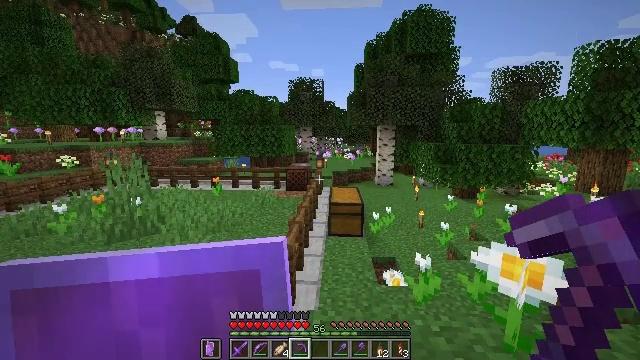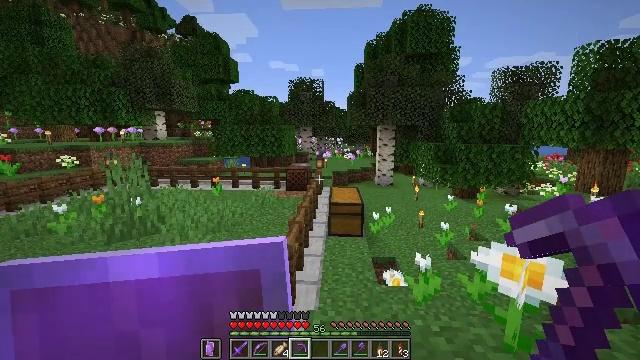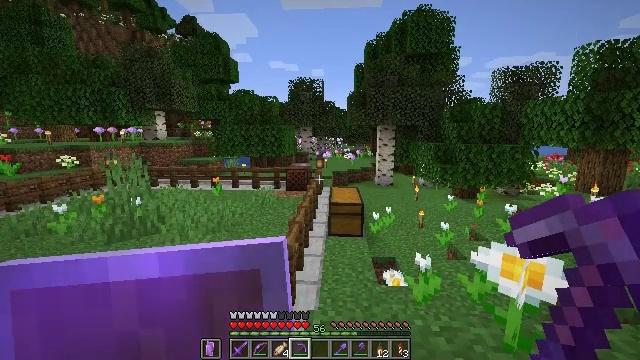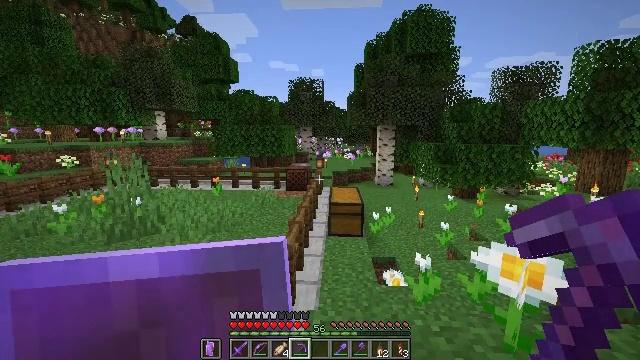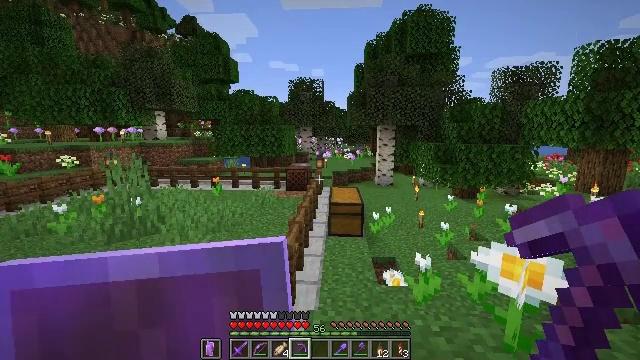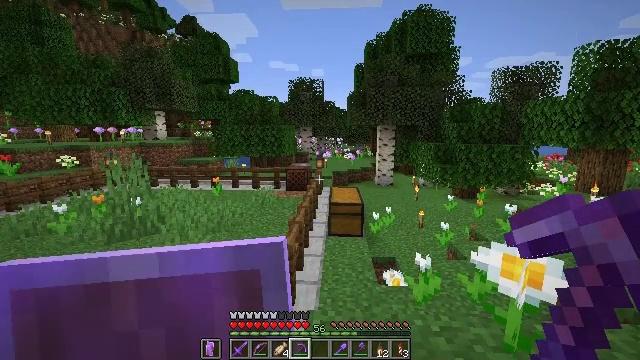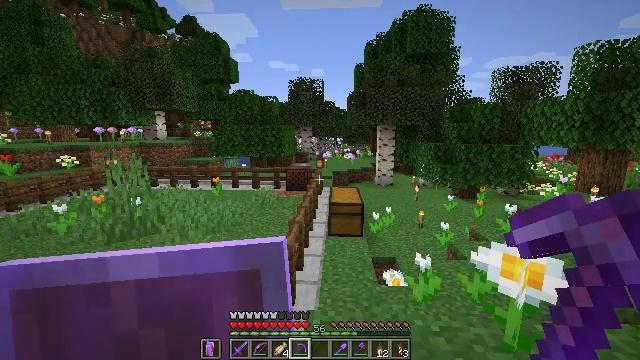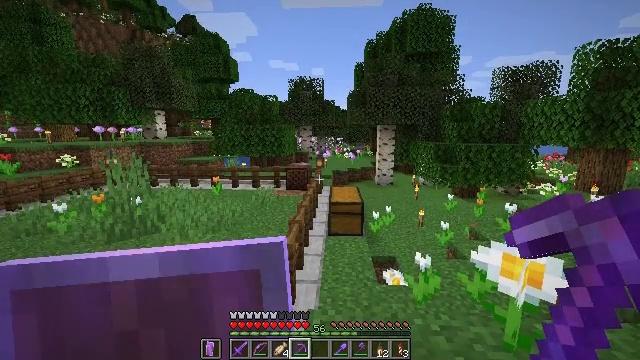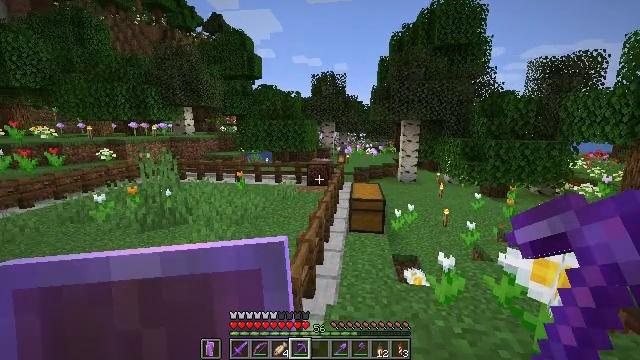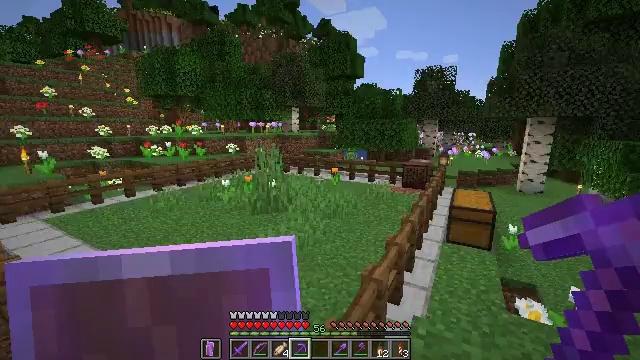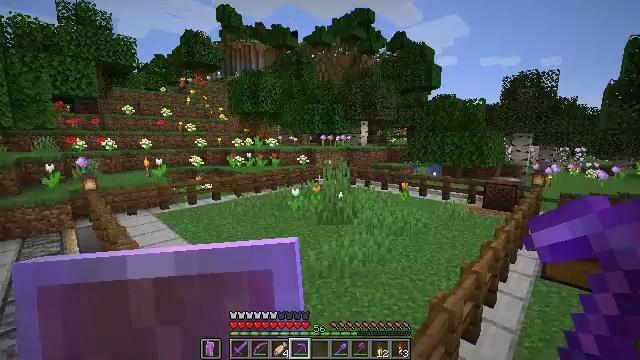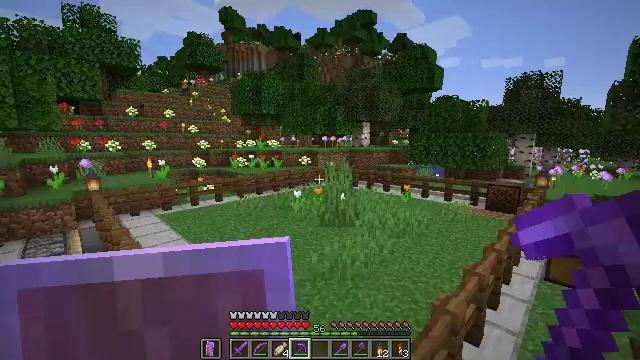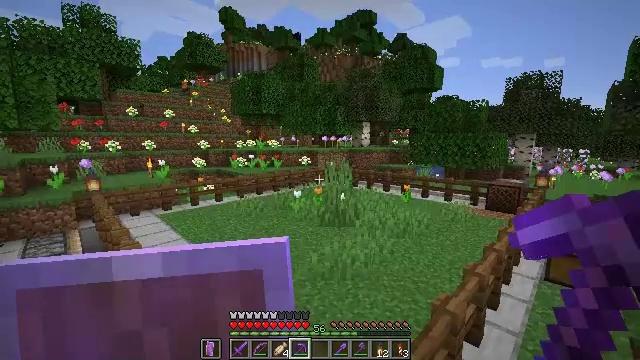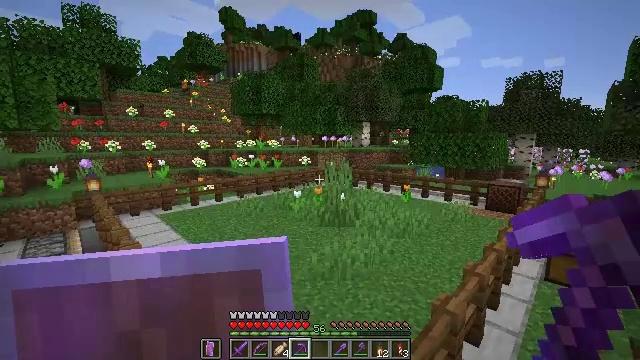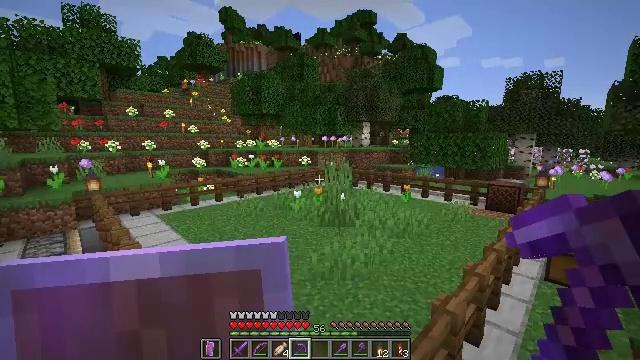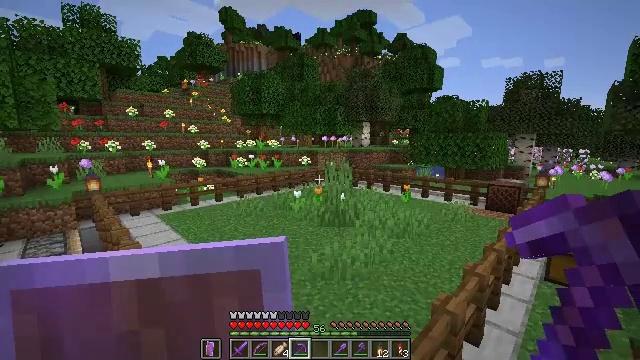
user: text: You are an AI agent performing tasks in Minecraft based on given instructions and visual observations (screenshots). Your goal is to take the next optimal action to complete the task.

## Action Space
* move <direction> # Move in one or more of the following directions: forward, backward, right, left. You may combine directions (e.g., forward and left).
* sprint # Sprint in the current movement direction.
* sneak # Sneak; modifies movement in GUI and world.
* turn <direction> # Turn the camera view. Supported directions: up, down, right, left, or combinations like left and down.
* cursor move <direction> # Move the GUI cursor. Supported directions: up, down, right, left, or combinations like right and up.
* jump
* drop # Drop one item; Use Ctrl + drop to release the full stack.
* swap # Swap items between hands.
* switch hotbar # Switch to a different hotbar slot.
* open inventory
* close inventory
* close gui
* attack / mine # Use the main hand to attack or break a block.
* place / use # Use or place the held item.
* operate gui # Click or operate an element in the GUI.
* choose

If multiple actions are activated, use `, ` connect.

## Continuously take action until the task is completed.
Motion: motion action
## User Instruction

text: Cut down the tree and harvest oak logs.
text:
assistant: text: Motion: no_op
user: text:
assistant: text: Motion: no_op
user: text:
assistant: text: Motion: no_op
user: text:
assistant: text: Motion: no_op
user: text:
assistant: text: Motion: no_op
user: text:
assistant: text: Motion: no_op
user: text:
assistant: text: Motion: no_op
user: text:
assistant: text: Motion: turn left
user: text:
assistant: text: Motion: turn left
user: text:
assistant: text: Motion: turn left and up
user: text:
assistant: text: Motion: no_op
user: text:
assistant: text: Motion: no_op
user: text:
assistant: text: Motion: no_op
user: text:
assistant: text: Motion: no_op
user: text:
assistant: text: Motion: no_op
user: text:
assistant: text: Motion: no_op
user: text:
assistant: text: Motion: no_op
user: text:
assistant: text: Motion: no_op
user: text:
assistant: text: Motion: no_op
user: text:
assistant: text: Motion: no_op
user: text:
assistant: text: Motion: no_op
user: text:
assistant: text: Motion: no_op
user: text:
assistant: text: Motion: no_op
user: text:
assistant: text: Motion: no_op
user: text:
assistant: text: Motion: move right
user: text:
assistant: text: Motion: move right
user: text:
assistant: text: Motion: move right
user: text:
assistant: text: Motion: move right
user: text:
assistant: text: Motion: move right
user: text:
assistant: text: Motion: move right